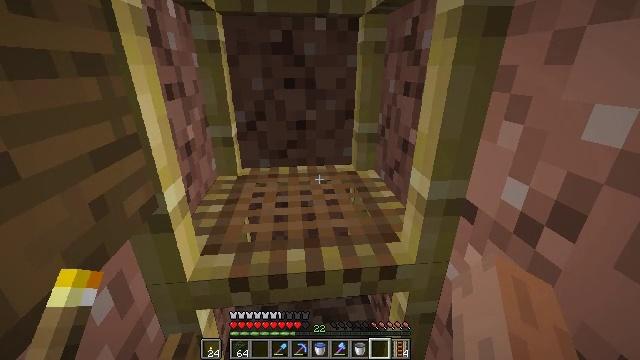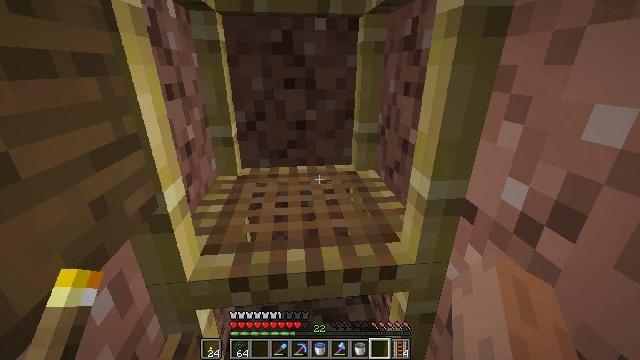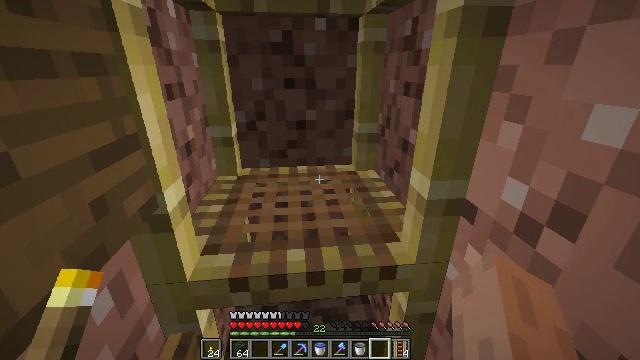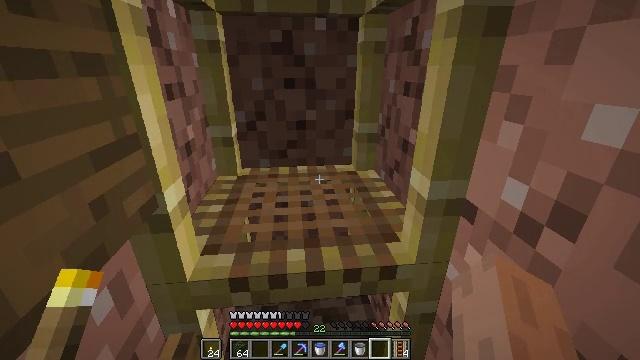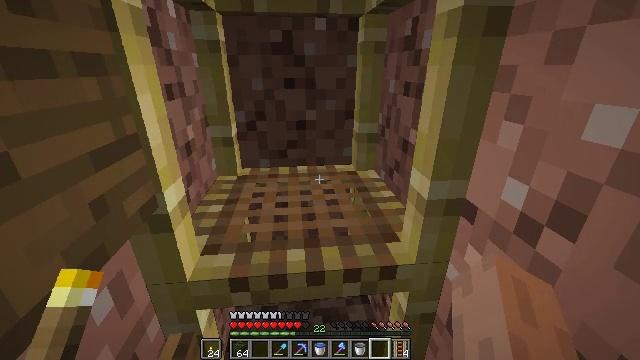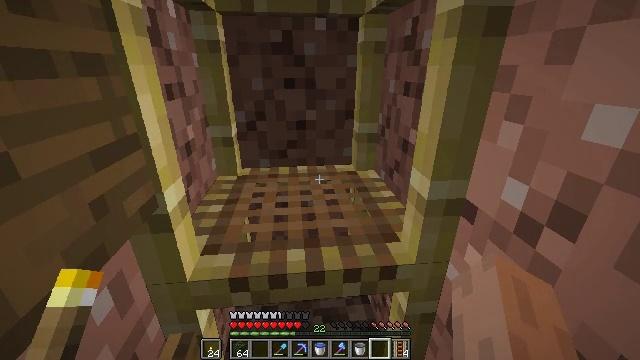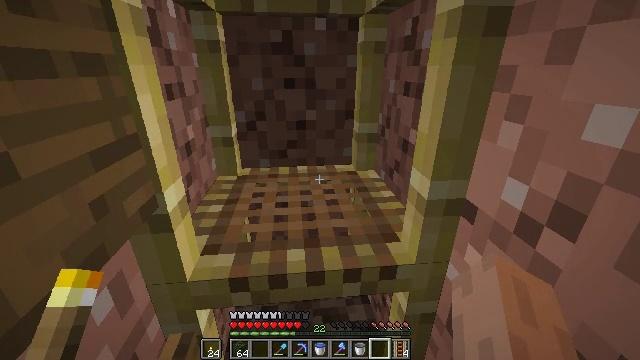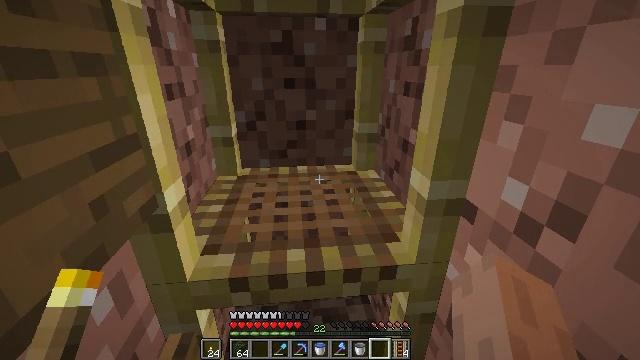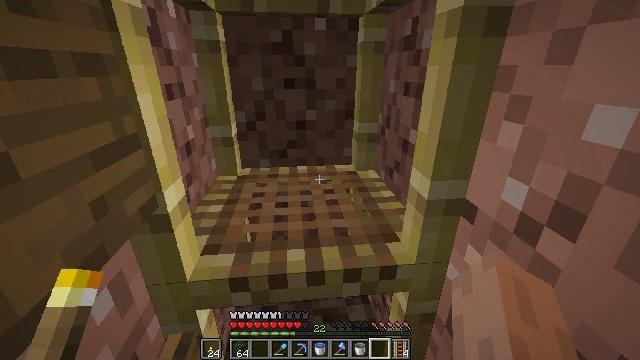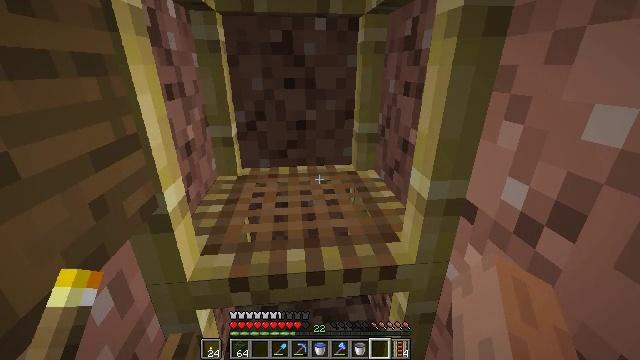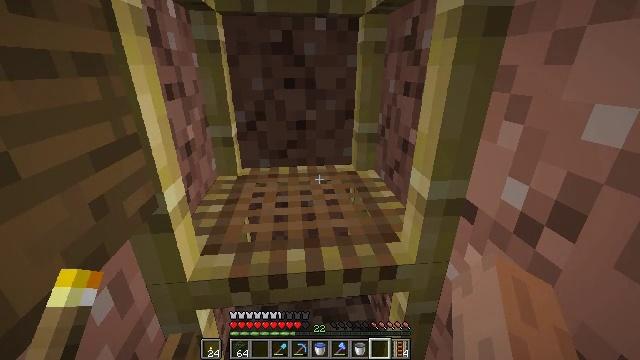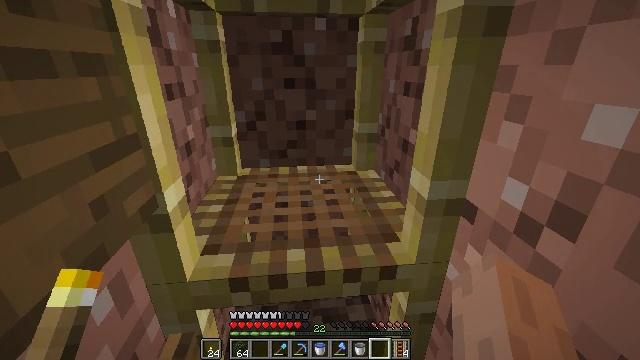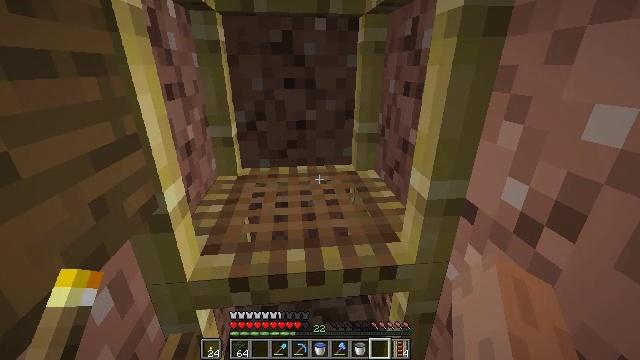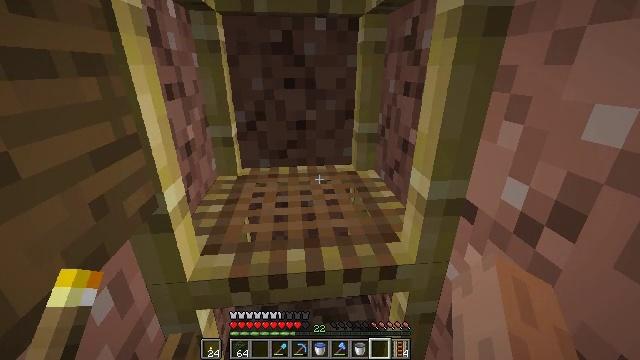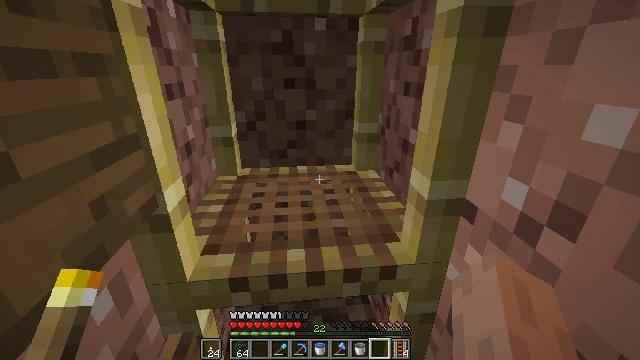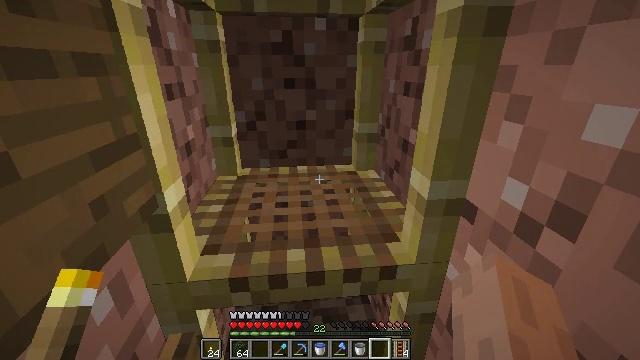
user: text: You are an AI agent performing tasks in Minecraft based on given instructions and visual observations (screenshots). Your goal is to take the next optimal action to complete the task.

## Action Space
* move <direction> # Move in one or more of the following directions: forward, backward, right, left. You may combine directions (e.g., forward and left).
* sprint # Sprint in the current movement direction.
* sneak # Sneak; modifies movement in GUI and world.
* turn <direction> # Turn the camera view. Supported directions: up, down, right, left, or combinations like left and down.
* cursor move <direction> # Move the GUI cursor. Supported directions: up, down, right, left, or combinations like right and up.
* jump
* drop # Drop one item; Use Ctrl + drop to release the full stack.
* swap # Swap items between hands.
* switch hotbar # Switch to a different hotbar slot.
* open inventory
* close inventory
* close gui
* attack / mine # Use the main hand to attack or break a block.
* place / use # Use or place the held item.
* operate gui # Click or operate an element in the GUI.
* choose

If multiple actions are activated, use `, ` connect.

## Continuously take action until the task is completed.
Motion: motion action
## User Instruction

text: Collect the ladder block.
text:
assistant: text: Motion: no_op
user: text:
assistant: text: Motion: no_op
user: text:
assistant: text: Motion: no_op
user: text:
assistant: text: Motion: no_op
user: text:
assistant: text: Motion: no_op
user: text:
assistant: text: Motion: no_op
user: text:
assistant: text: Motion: no_op
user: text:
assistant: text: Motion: no_op
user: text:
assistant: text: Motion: no_op
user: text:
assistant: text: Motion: no_op
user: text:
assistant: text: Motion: no_op
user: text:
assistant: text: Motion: no_op
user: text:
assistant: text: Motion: no_op
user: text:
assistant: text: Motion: no_op
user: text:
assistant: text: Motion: no_op
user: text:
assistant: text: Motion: no_op
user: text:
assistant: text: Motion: no_op
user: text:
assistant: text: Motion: no_op
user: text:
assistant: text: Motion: no_op
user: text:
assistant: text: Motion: no_op
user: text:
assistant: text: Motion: no_op
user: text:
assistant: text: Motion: no_op
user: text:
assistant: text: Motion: no_op
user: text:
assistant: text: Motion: no_op
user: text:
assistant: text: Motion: no_op
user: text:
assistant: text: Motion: no_op
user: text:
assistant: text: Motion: no_op
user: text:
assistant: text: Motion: no_op
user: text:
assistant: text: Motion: no_op
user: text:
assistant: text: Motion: no_op